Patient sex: M
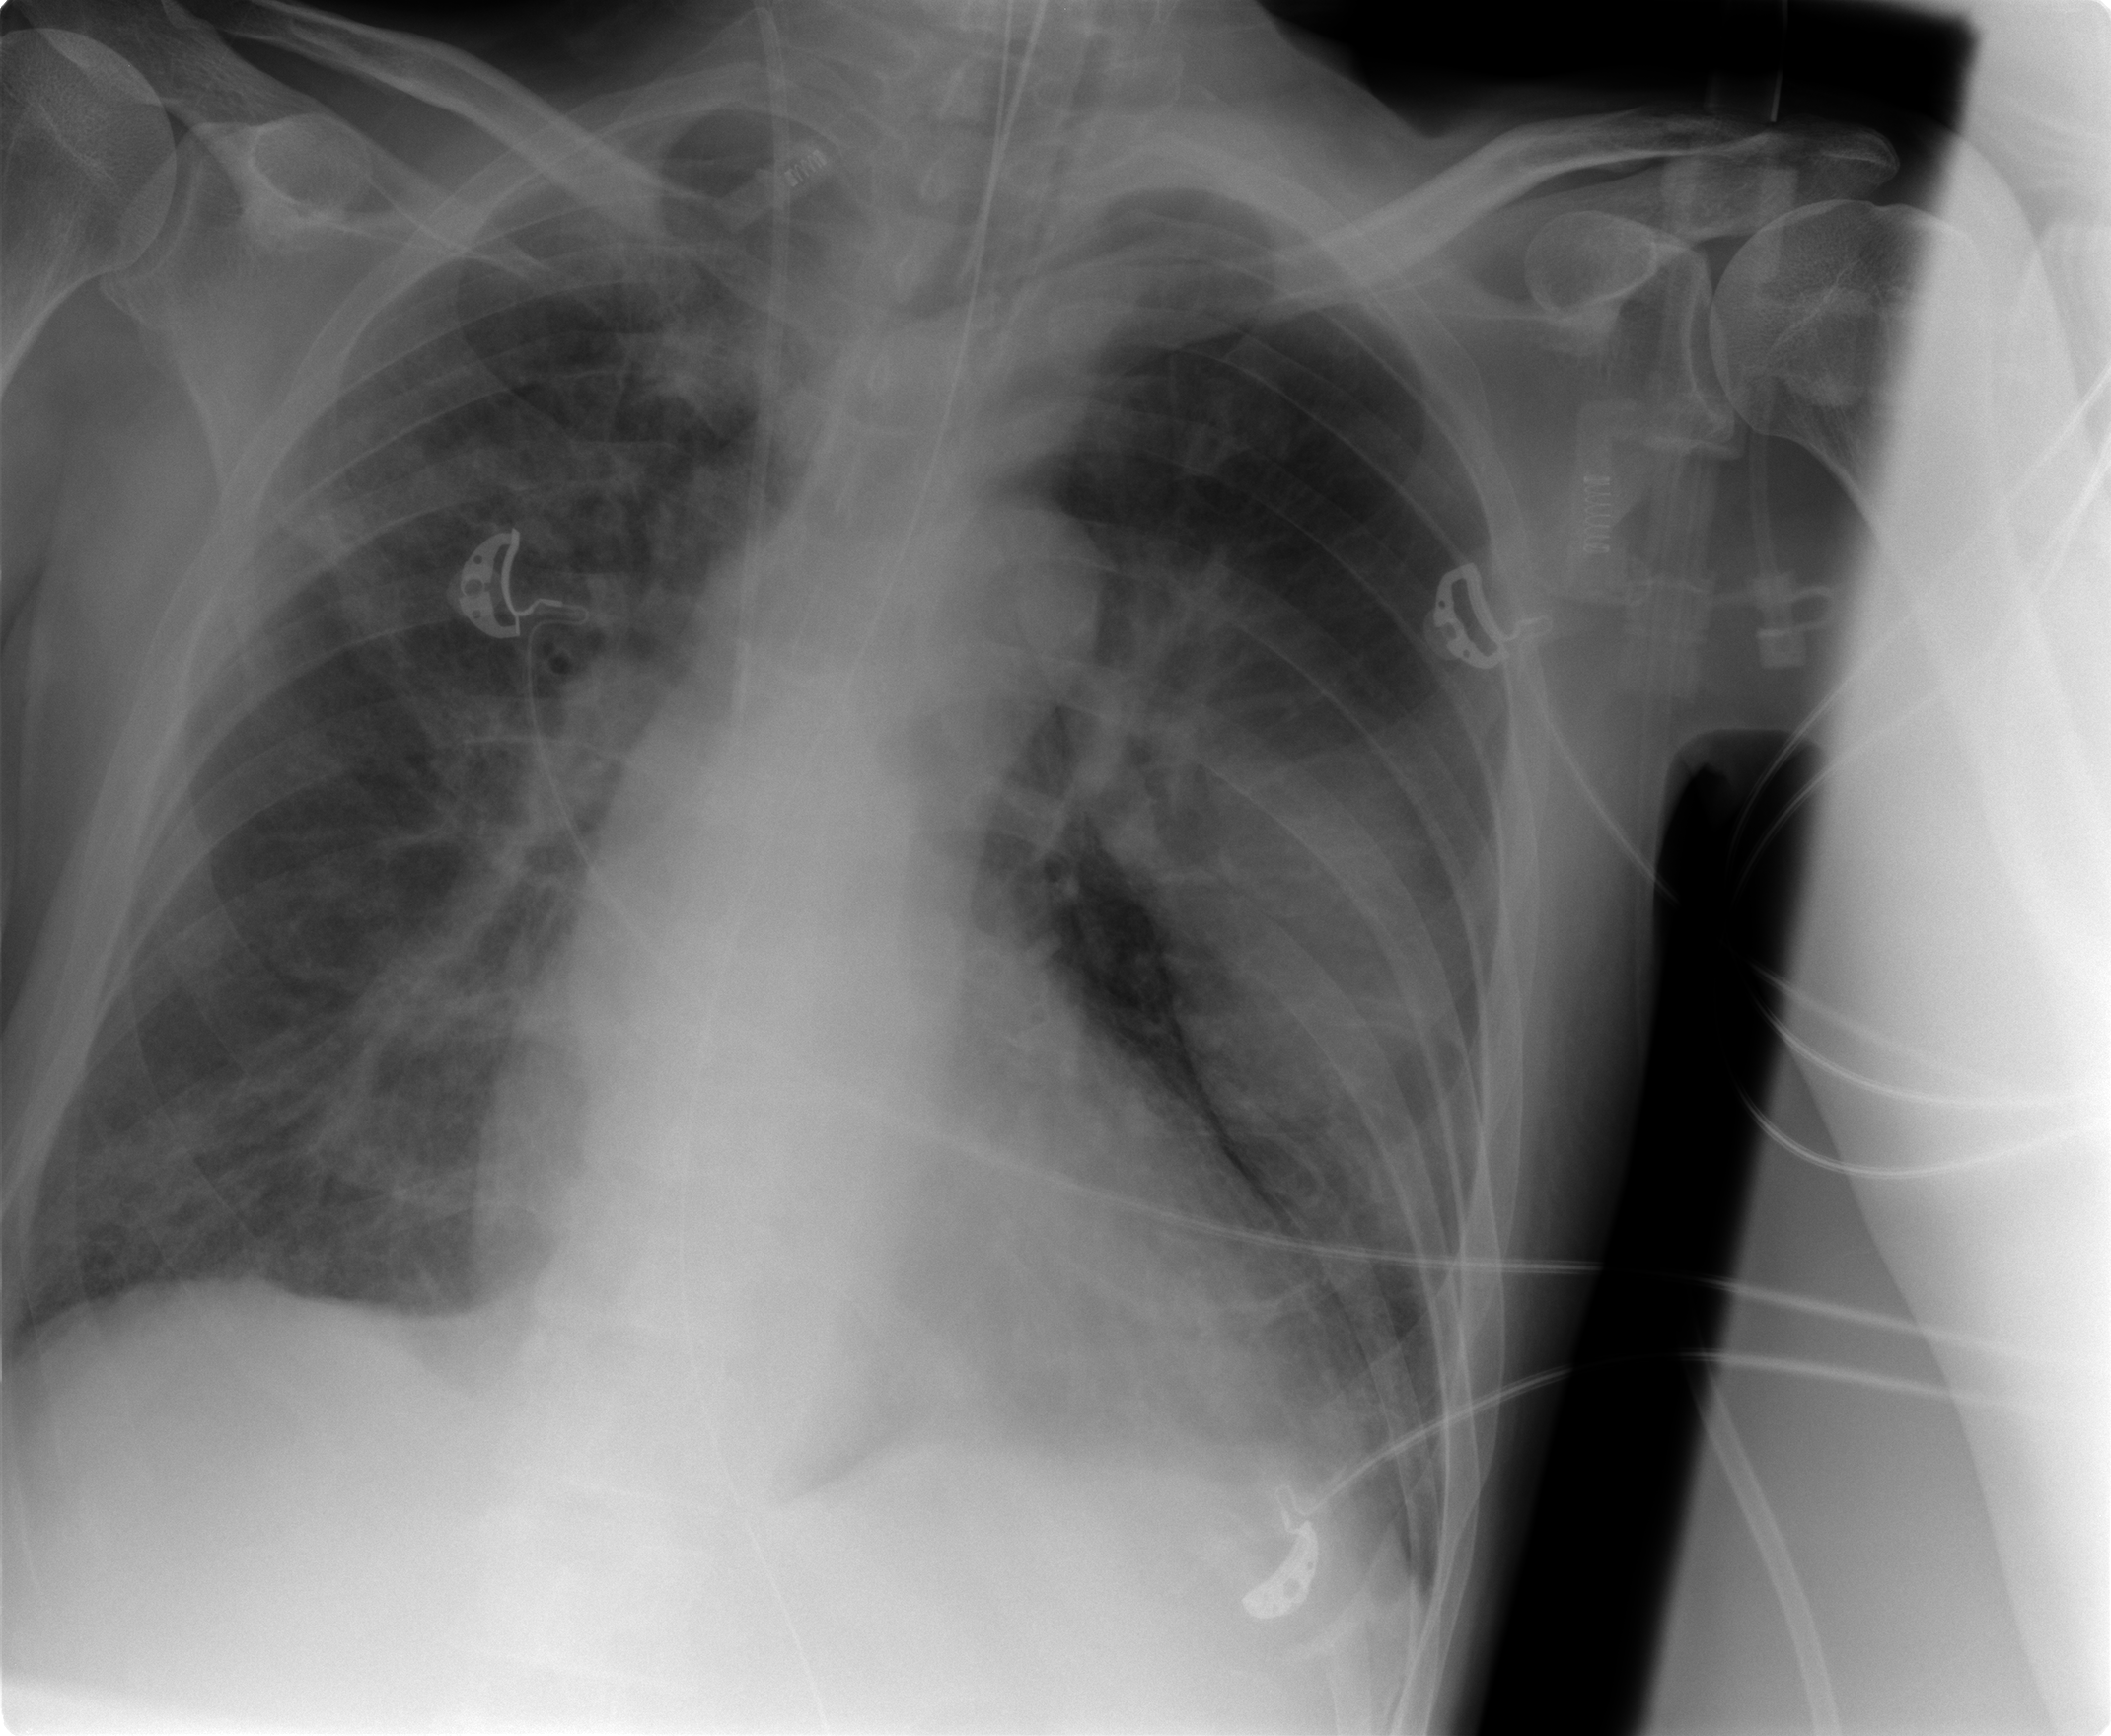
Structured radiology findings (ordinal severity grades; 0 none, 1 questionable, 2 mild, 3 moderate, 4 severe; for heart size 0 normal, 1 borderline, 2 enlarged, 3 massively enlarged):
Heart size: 2
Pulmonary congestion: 1
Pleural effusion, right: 1
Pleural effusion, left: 2
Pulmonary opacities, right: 3
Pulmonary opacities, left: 3
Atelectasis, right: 2
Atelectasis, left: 3